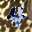
Label: 4